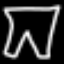
Label: pants